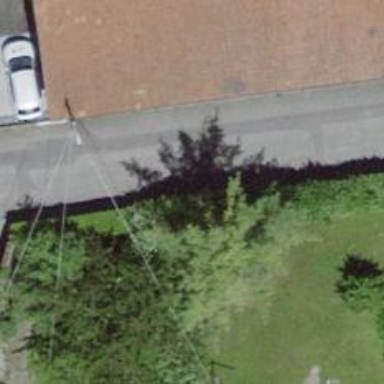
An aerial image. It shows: Needle-leaved tree in nature.